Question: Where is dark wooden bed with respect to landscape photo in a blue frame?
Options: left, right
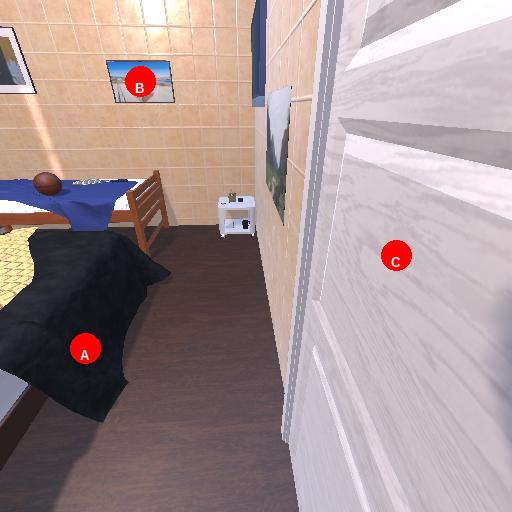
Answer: left